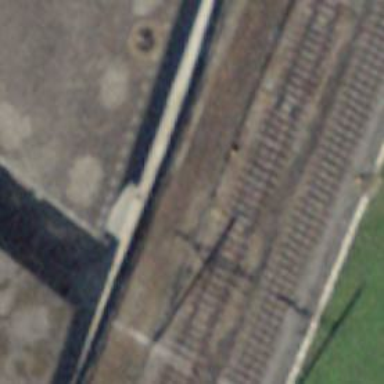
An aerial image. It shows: Single railway track with electrification through contact line.